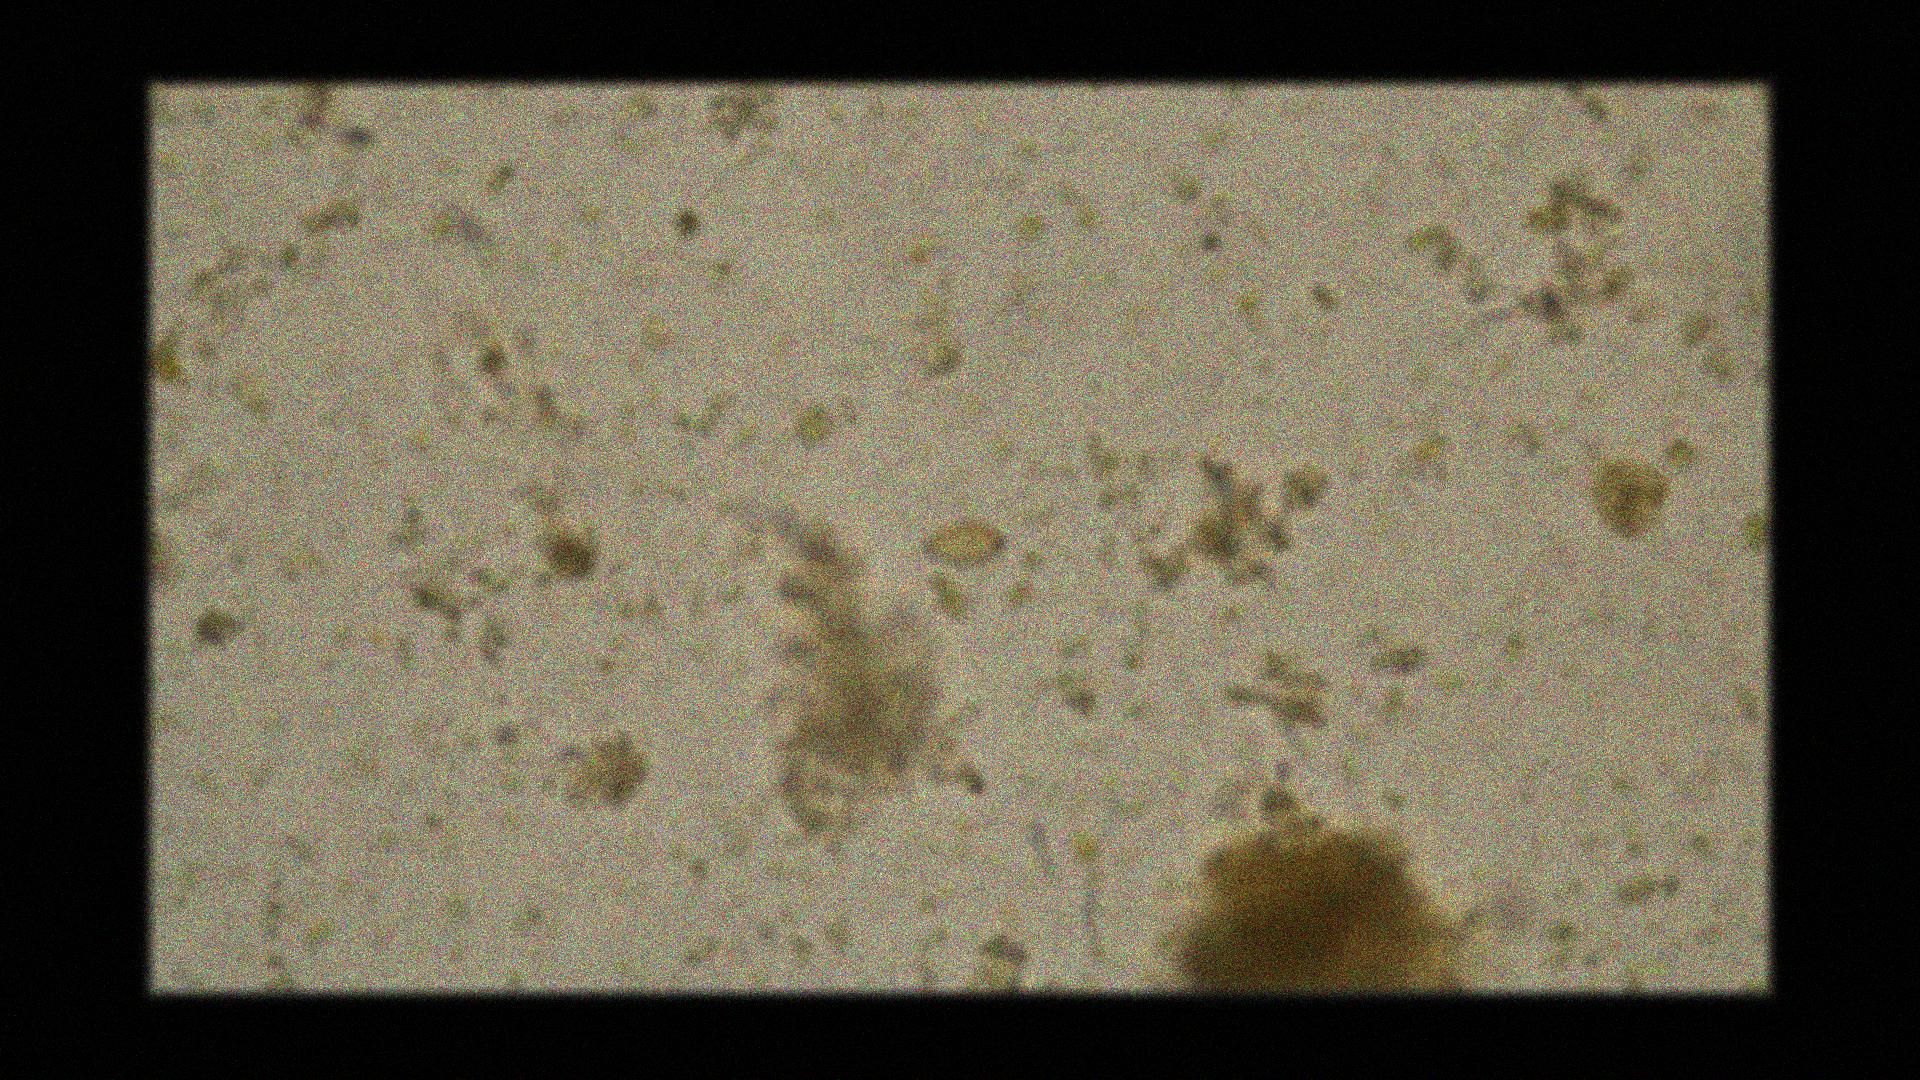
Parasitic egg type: Opisthorchis viverrine